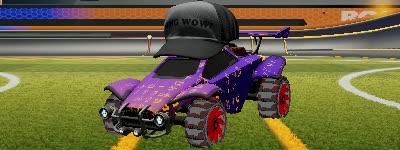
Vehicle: octane